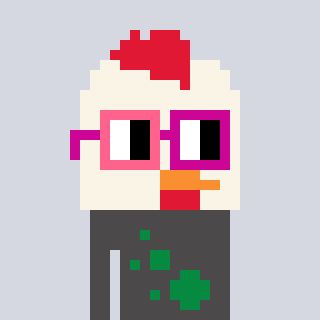
a pixel art character with square pink and red glasses, a chicken-shaped head and a grayscale-colored body on a cool background